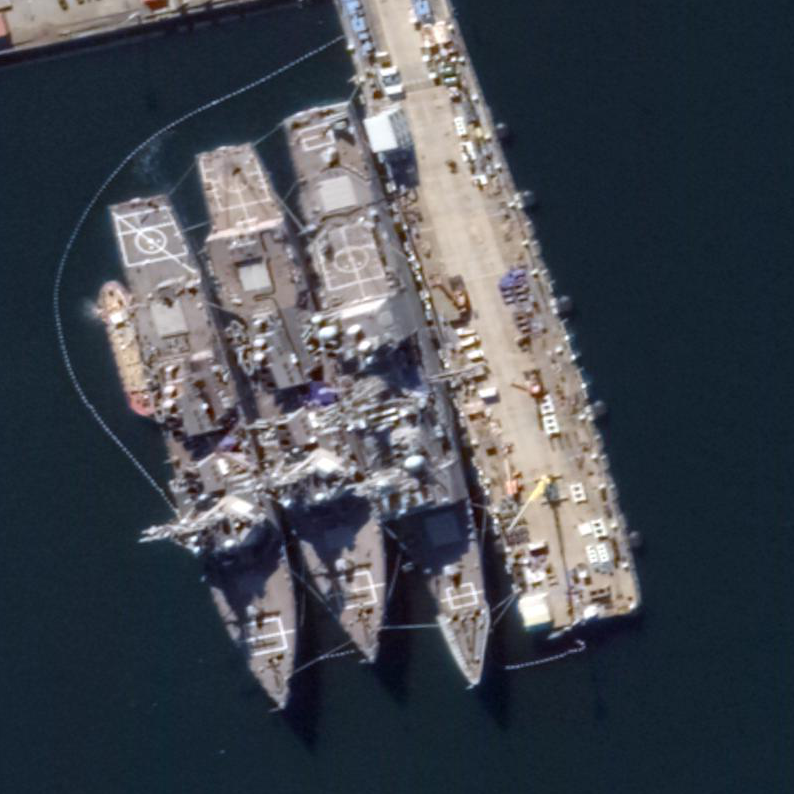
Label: cruiser